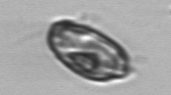
Label: Katodinium_or_Torodinium